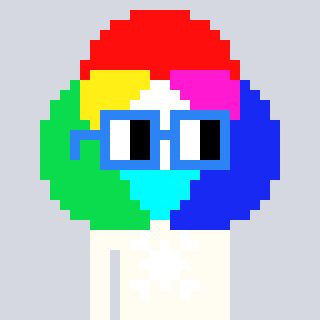
a pixel art character with square blue glasses, a color circle-shaped head and a grayscale-colored body on a cool background